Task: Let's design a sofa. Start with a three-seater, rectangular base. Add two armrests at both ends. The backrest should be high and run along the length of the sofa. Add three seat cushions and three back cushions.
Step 57:
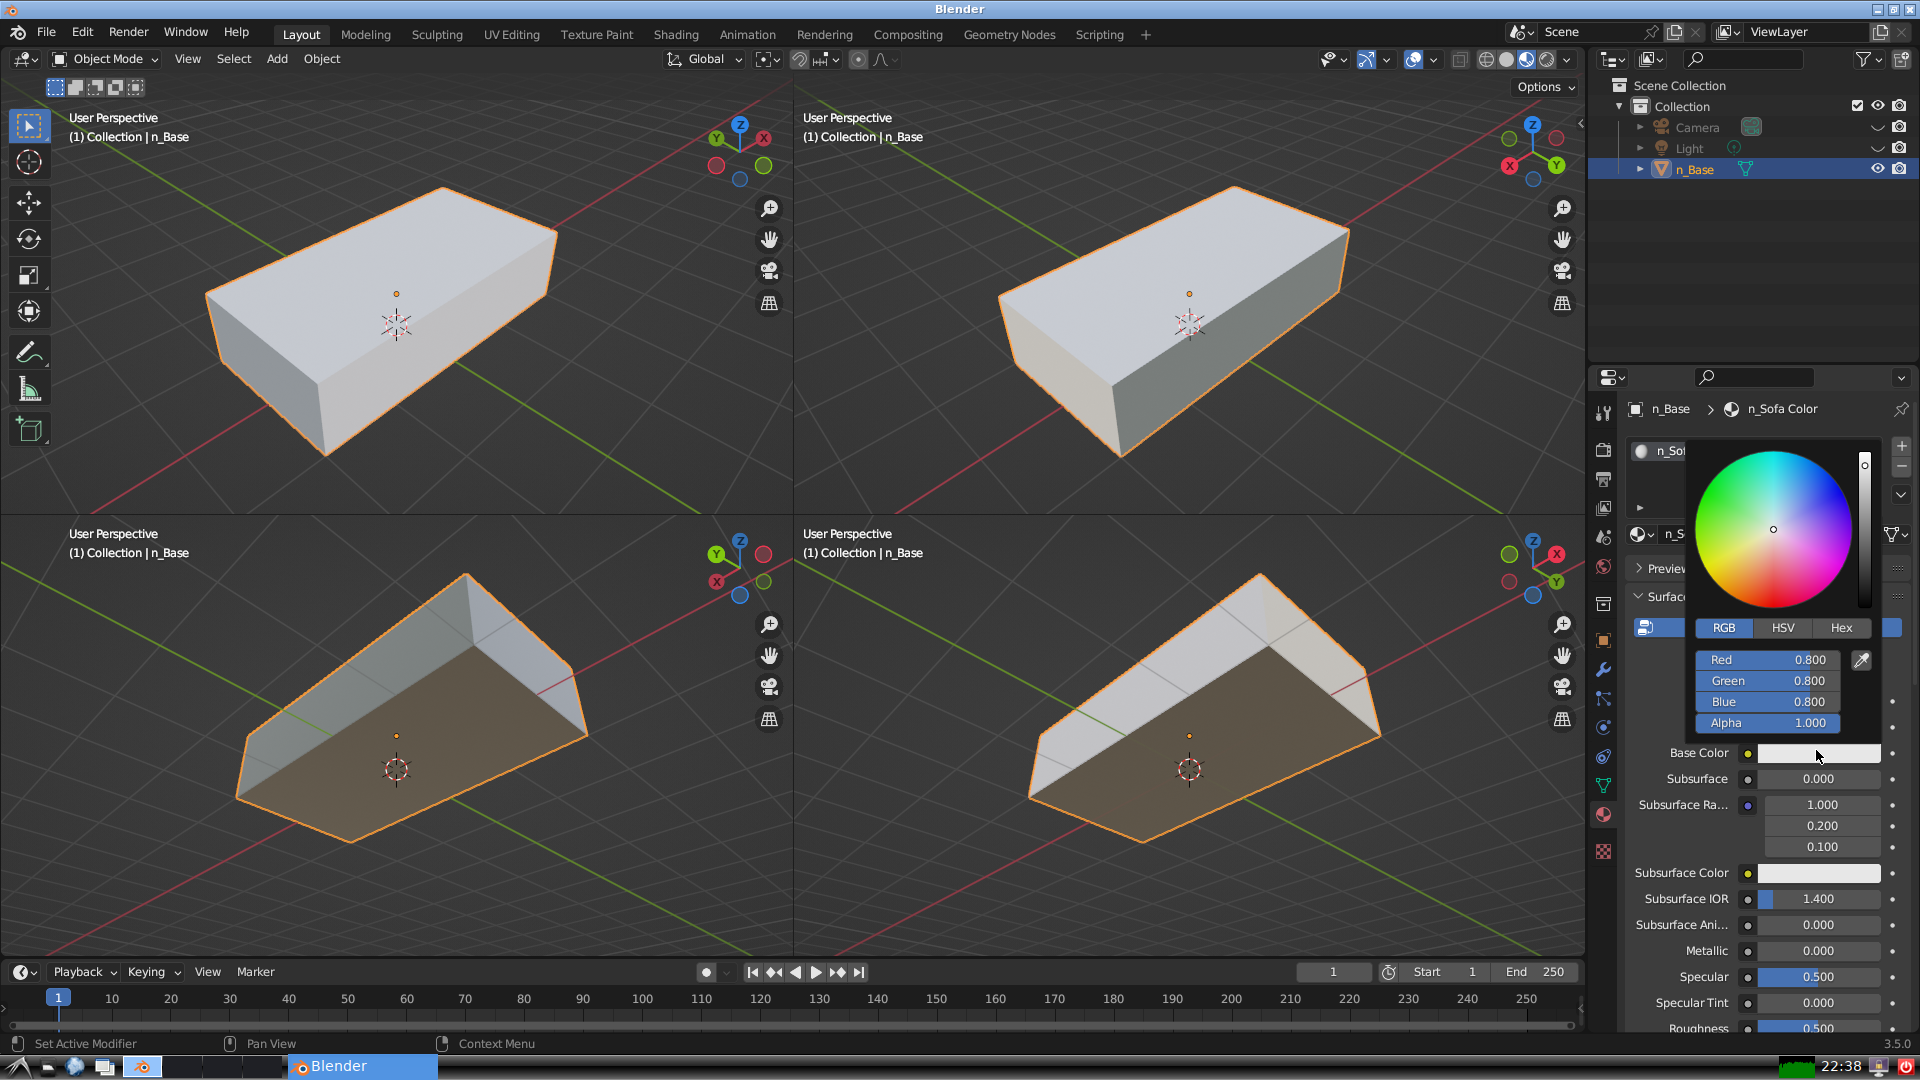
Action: {"mouse_move": [1725, 625]}